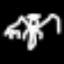
Label: angel